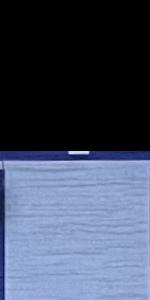
Label: Empty